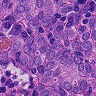
Metastatic tissue present: yes